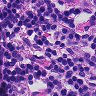
Metastatic tissue present: no